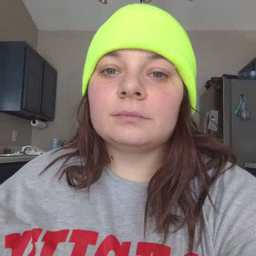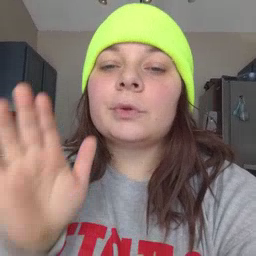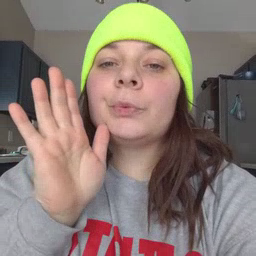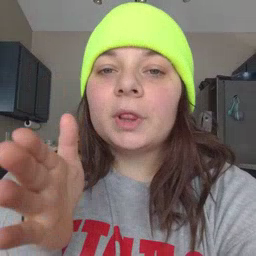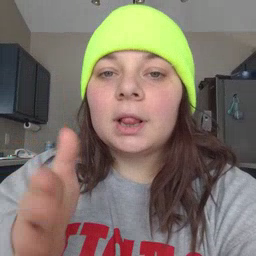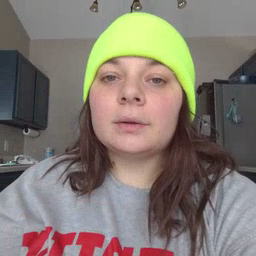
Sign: will